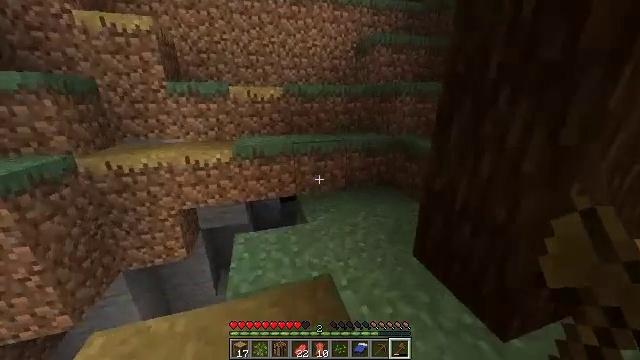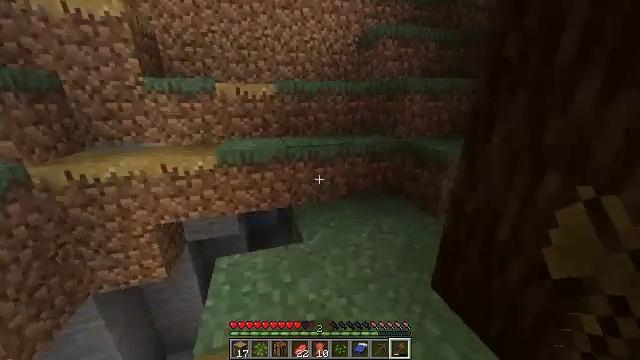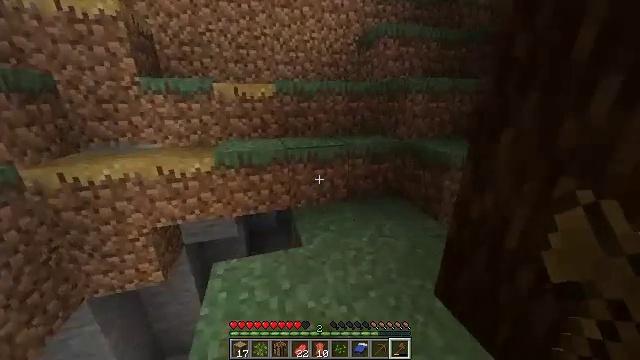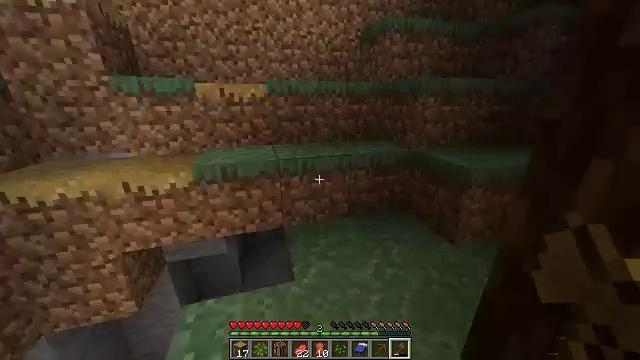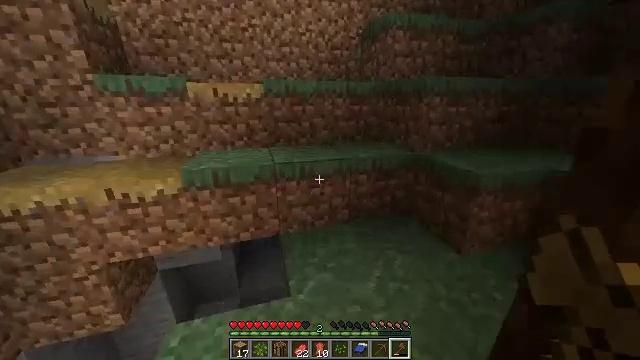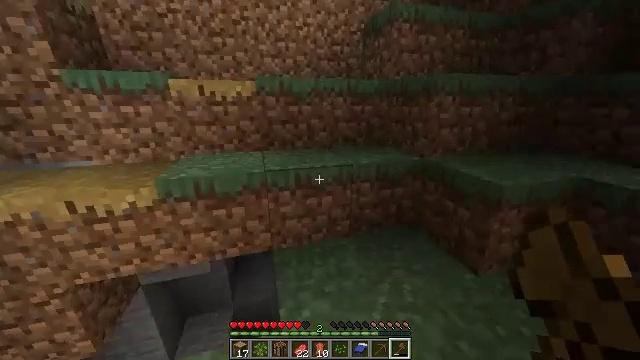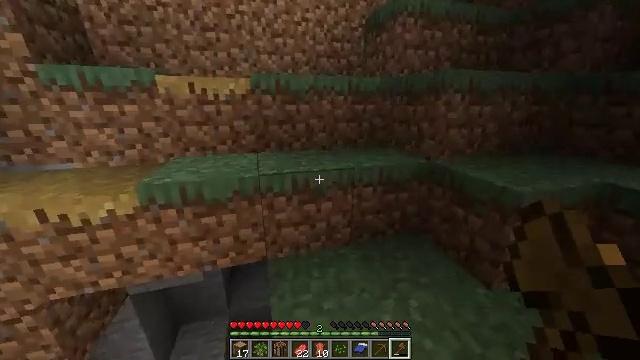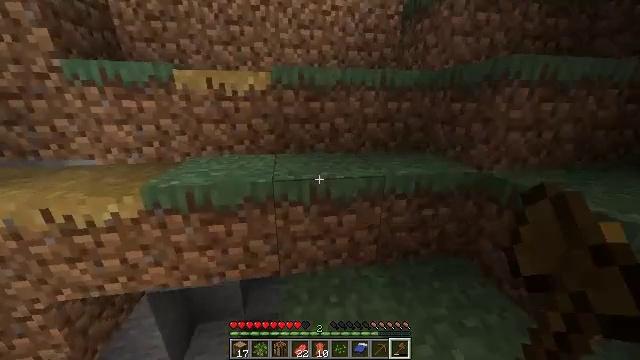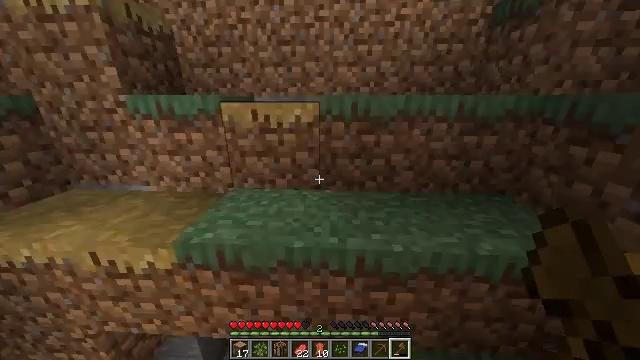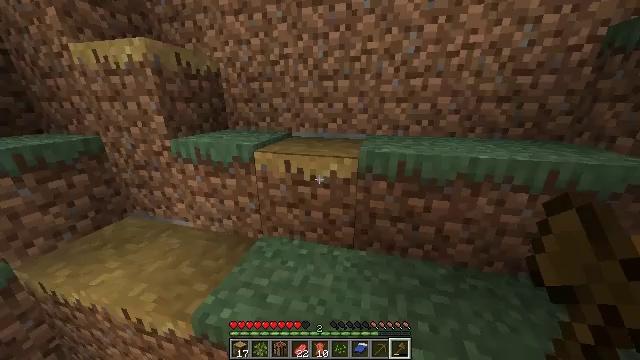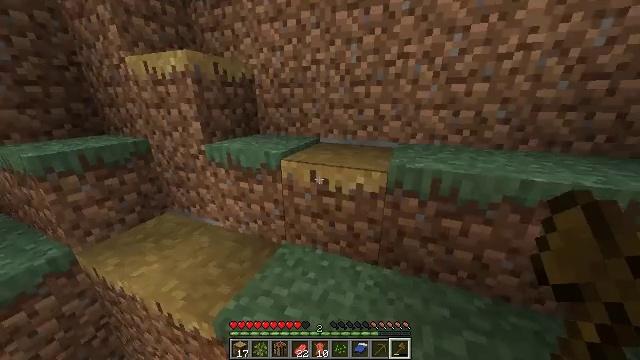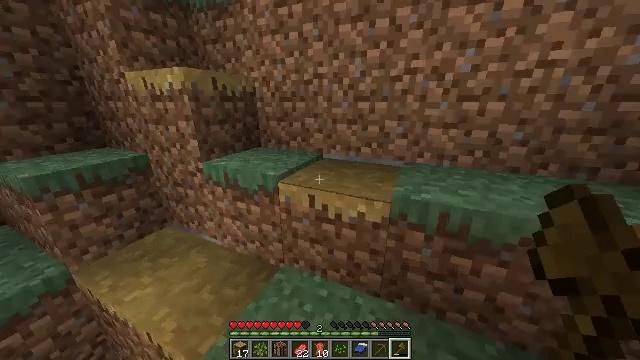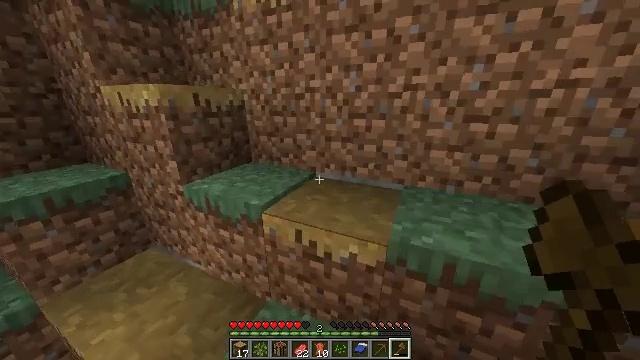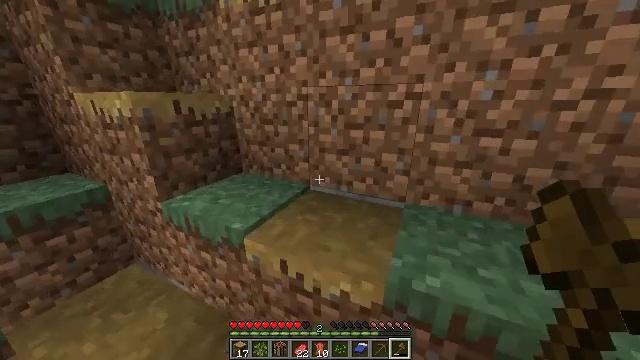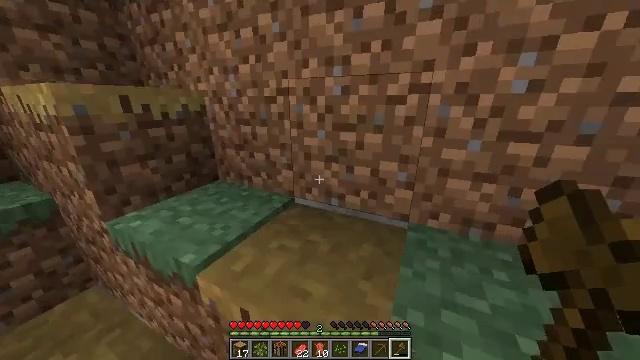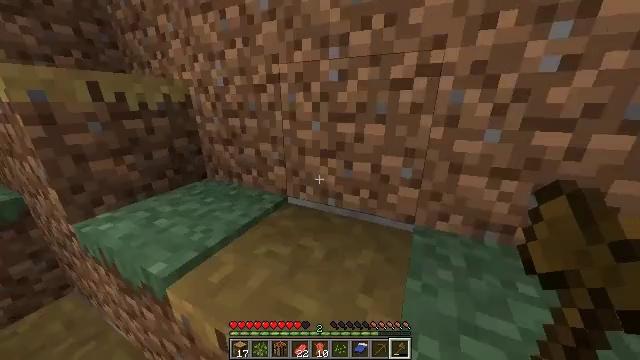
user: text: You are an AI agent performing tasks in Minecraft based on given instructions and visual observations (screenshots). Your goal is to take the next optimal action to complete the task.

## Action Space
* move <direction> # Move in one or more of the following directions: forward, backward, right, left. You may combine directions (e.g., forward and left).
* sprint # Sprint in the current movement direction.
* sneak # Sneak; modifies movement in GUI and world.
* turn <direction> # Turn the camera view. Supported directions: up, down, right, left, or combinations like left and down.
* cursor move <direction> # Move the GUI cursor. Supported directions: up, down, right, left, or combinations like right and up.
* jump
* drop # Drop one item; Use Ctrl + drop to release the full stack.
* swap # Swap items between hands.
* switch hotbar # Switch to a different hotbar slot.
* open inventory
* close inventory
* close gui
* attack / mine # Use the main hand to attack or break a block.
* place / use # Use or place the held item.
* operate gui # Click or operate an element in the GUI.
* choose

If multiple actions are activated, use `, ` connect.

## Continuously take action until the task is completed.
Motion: motion action
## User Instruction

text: Attack the pumpkin to gather it.
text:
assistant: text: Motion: move forward
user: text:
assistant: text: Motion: move forward
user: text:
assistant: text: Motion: move forward
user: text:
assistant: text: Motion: move forward
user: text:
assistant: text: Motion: move forward
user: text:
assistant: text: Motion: move forward
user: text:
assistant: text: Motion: move forward, turn left
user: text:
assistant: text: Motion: move forward, turn left, jump
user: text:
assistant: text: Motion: move forward, turn left, jump
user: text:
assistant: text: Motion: move forward, turn left, jump
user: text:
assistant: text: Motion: move forward, turn left, jump
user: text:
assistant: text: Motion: move forward, jump
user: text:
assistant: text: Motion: move forward, jump
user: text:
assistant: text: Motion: move forward
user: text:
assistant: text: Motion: move forward
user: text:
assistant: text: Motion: move forward, jump
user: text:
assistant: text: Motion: move forward, jump
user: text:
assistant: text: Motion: move forward, turn left and up, jump
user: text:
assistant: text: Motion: move forward, turn left and up, jump
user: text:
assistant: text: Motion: move forward, turn left and up, jump
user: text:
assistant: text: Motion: move forward, turn left and up
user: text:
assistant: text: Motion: move forward, turn left
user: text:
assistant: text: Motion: move forward
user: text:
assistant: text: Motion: move forward
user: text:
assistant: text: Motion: move forward
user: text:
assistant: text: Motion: move forward
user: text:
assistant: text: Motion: move forward, jump
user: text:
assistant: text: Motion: move forward, jump
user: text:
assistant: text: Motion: move forward, jump
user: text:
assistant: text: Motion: move forward, jump